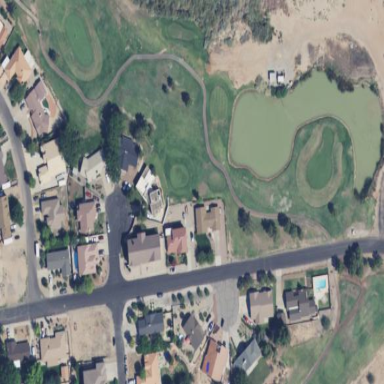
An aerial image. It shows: Water hazard on golf course. The hazard is natural water feature.